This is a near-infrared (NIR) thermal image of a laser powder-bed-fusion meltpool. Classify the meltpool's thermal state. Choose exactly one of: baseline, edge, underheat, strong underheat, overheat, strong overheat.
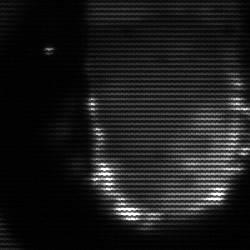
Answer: baseline